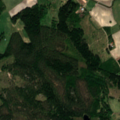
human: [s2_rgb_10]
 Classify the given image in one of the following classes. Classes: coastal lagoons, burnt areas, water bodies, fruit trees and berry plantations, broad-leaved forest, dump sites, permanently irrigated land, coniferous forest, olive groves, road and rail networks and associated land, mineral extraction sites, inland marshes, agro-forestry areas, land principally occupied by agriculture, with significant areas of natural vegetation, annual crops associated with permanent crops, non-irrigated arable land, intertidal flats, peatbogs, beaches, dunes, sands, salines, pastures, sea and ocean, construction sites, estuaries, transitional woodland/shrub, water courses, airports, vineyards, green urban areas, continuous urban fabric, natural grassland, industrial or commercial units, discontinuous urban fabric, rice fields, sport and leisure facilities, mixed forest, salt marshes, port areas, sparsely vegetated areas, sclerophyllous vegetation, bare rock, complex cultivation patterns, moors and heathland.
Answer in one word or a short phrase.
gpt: non-irrigated arable land, land principally occupied by agriculture, with significant areas of natural vegetation, coniferous forest, transitional woodland/shrub